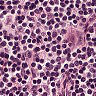
Metastatic tissue present: no